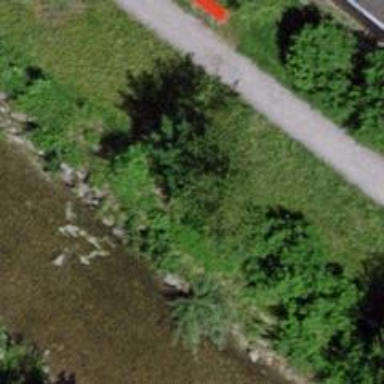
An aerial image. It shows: Red bench.